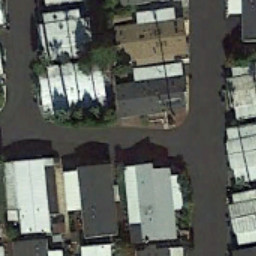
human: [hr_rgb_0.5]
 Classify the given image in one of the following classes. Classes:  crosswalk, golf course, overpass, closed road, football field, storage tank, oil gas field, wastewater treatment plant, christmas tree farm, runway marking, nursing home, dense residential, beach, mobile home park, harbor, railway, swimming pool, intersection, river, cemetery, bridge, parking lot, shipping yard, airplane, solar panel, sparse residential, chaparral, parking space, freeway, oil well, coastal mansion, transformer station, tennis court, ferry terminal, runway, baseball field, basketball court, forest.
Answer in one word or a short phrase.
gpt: mobile home park